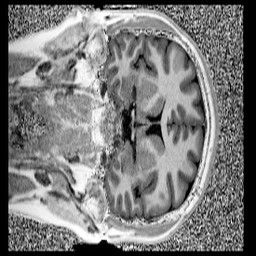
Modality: UNIT1
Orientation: coronal
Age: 13
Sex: female
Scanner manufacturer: siemens
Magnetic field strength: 3 T
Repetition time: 4 s
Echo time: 0.00299 s